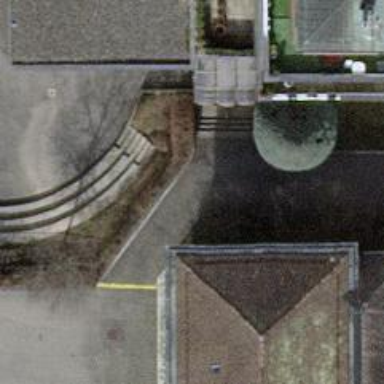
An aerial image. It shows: Set of steps on the road.